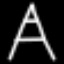
Label: The Eiffel Tower